Question:
I don't know why i am getting this error
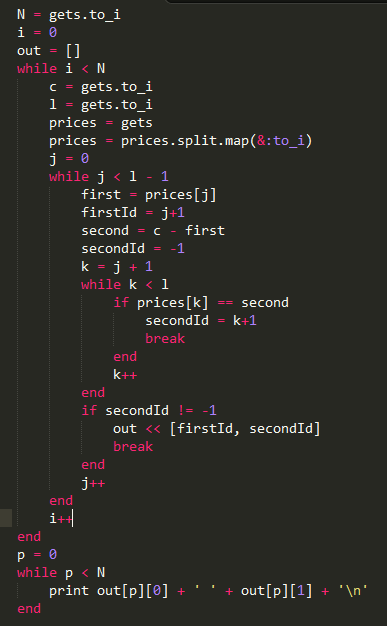
Answer: '++' operator doesn't exist in Ruby. Just use '+= 1'.